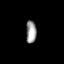
Tissue: prostate
Cell type: Endothelial cells
Senescence score: 0.6839
Nuclear area (px): 228
Mean DAPI intensity: 155.614